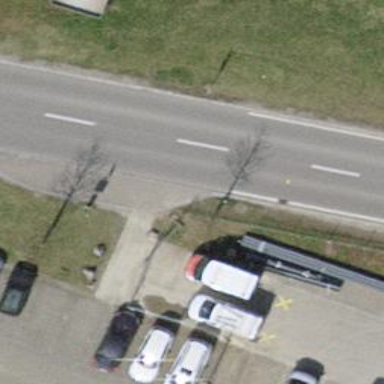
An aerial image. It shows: Public transport stop position.